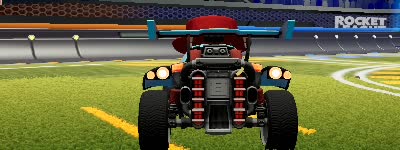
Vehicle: octane